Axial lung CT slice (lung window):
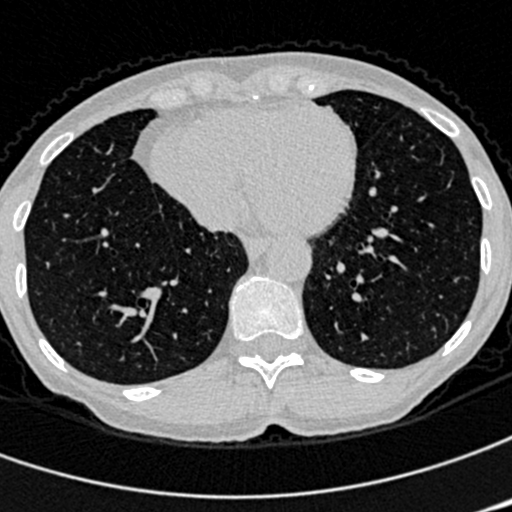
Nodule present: no